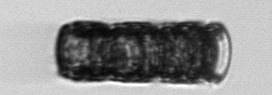
Label: Paralia_sulcata